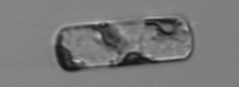
Label: Guinardia_delicatula